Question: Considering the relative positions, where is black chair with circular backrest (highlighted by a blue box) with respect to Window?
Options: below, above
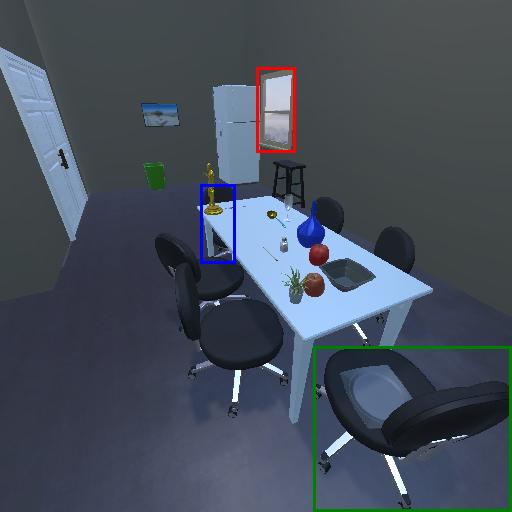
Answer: below